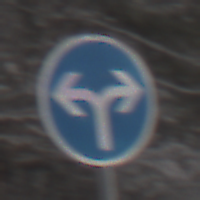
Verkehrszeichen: VorgeschriebeneFahrtrichtungRechtsOderLinks
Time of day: MorningAfternoon
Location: Outdoor (Nature)
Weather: PartlyCloudy
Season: Winter
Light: Natural